Question: I have a sprite 160x160 pixels (in attachment).
After resize sprite become unclear (right image).
How can I get normal quality (middle image)?
Thanks for help.
'''
BitmapTextureAtlas Texture1 = new BitmapTextureAtlas(null, 1024, 1024, TextureOptions.BILINEAR_PREMULTIPLYALPHA);
mEngine.getTextureManager().loadTexture(Texture1);
ITextureRegion player = BitmapTextureAtlasTextureRegionFactory.createFromAsset(Texture1, this, "player.png", 0, 0);
'''

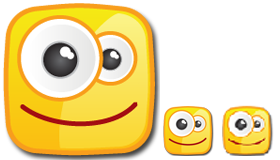
Answer: did you try other 'TextureOptions' ?
They tell you how the AndEngine will interprete the pixels when resizing. You have the follwing options:
NEAREST <-- pixels are visible
NEAREST_PREMULTIPLYALPHA
REPEATING_NEAREST_PREMULTIPLYALPHA
BILINEAR <-- a little blurred
BILINEAR_PREMULTIPLYALPHA
REPEATING_BILINEAR_PREMULTIPLYALPHA
You currently use 'BILINEAR_PREMULTIPLYALPHA', but if you don't care about the alpha-channel (transparency) you can simply use the 'BILINEAR' or 'REPEATING_BILINEAR'.
Play a little with these settings to find the best for your needs.
If you want to know more, here's a <URL> to a thread in the AndEngine Forum where these Options are explained in more detail.
regards
christoph